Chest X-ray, AP view. Patient: 53 years old, sex M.
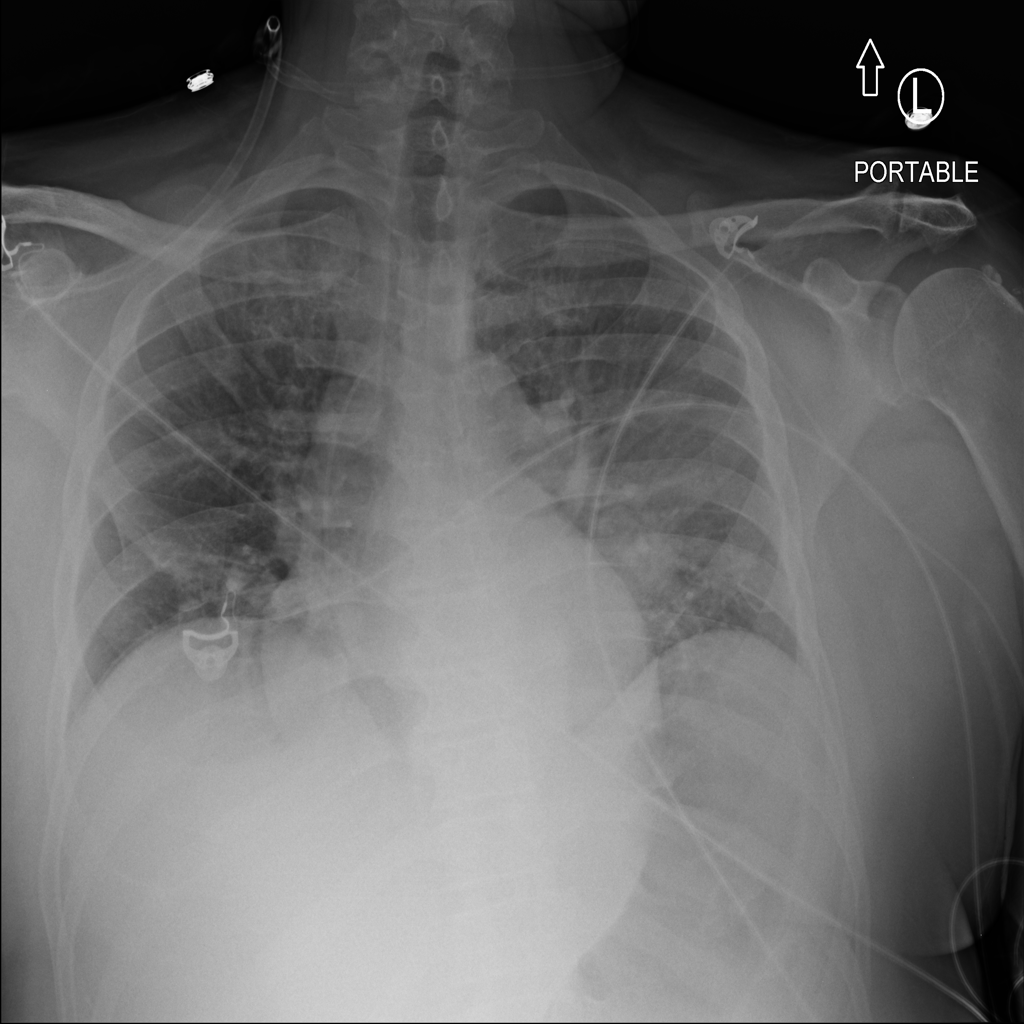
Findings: No Finding